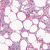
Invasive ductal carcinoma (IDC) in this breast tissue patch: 0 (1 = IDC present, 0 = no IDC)